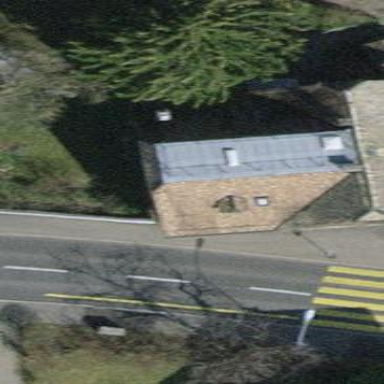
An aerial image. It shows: Kindergarten building with half-hipped roof shape.